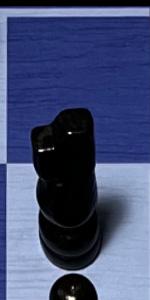
Label: Knight_Black